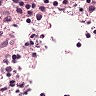
Metastatic tissue present: no